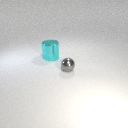
small gray metal sphere in front of large cyan metal cylinder